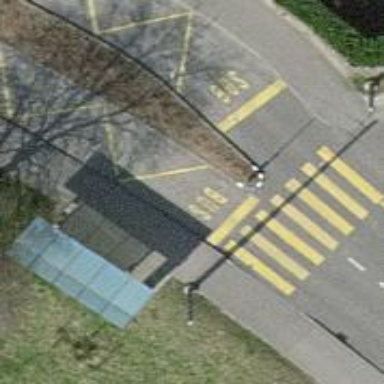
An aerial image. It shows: Bus stop with shelter for trolleybuses.